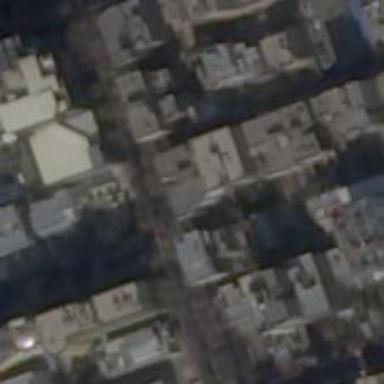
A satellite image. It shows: Dormitory building.